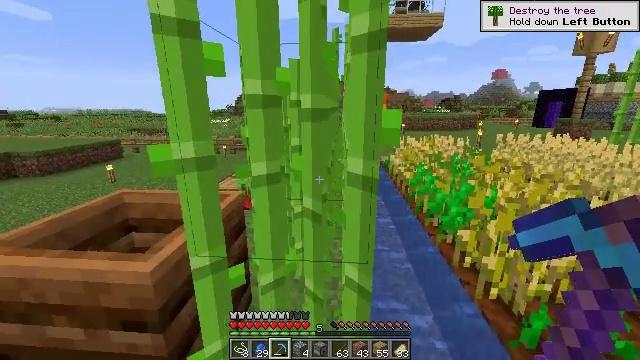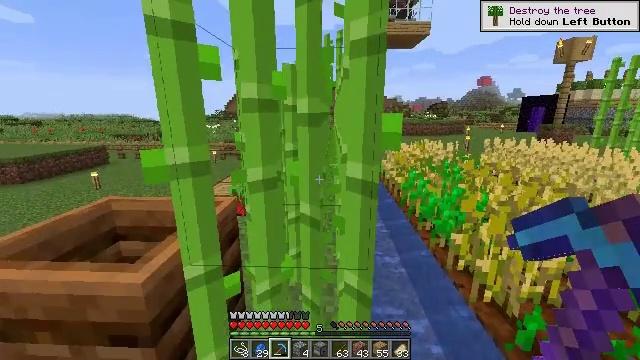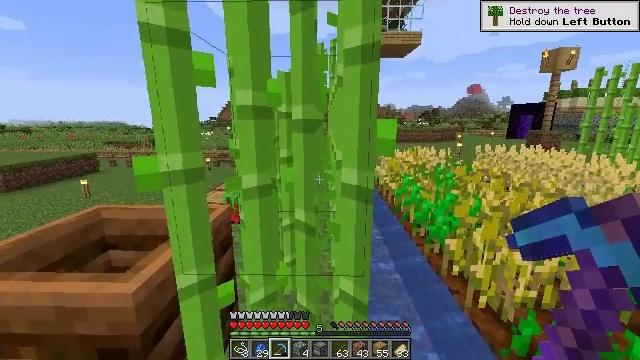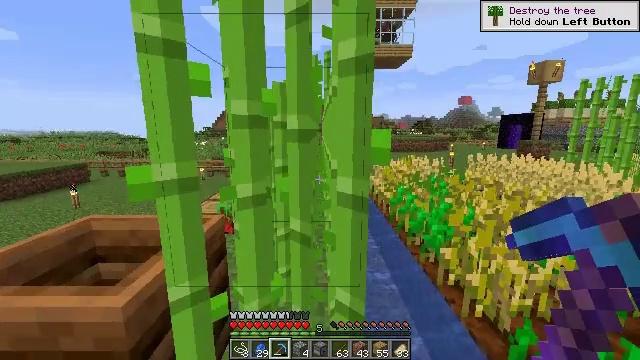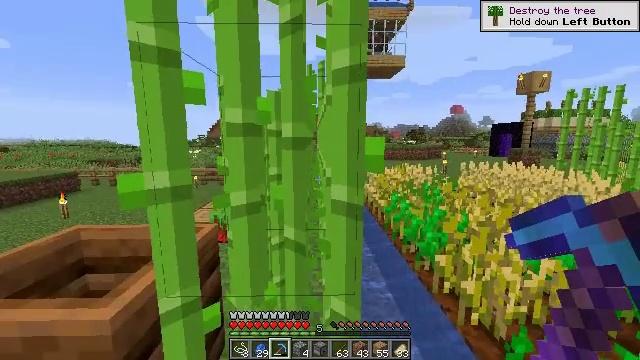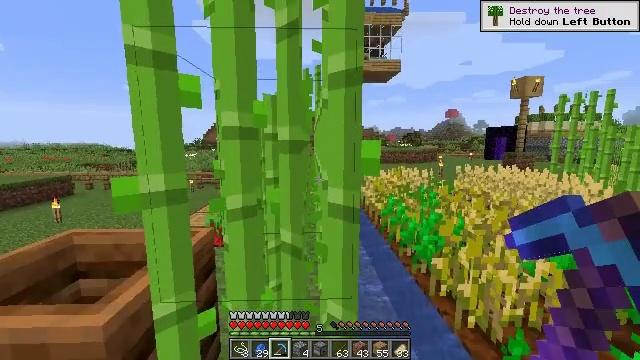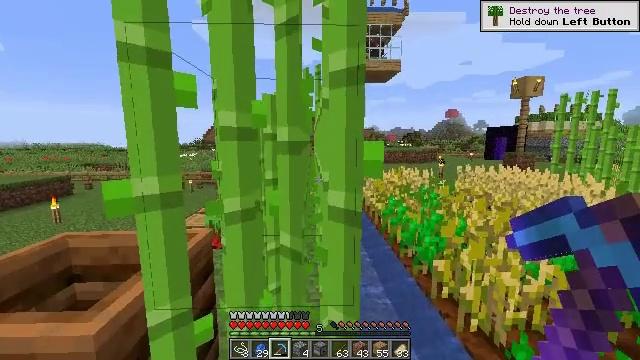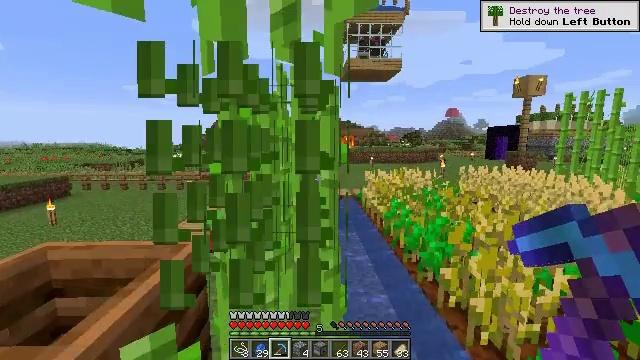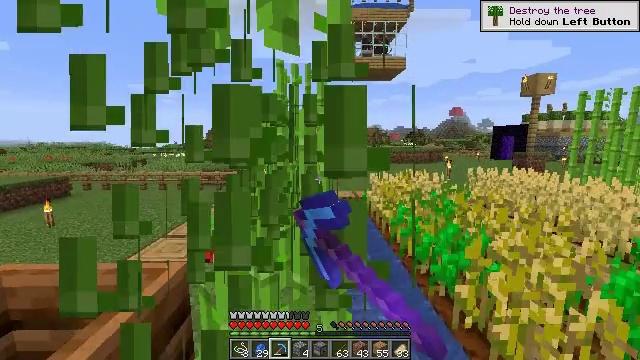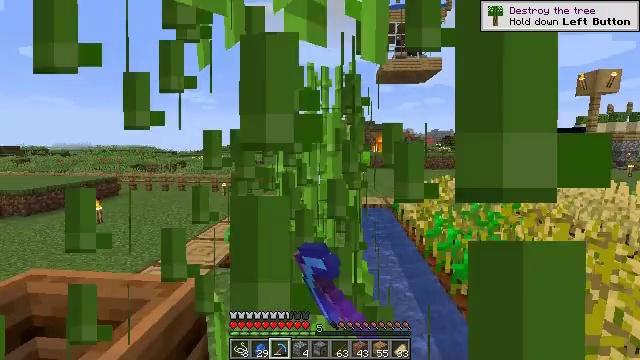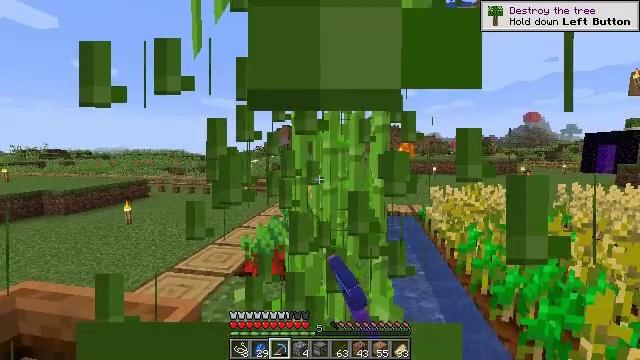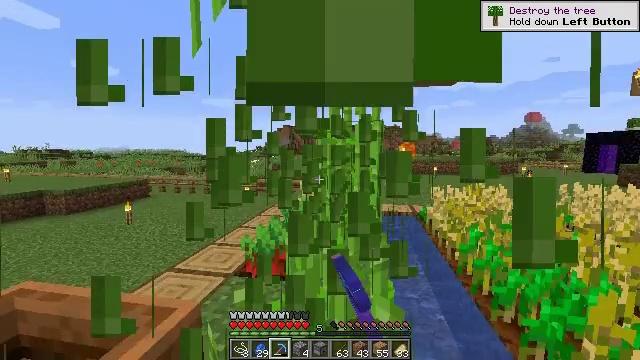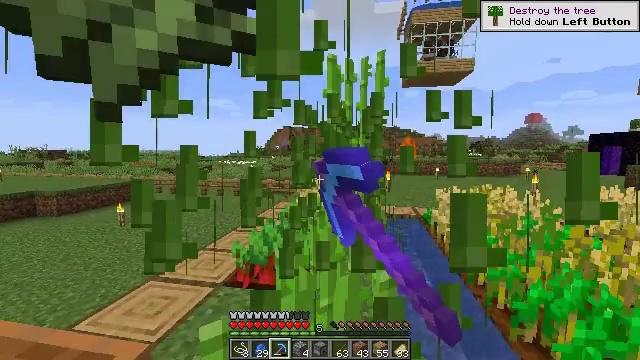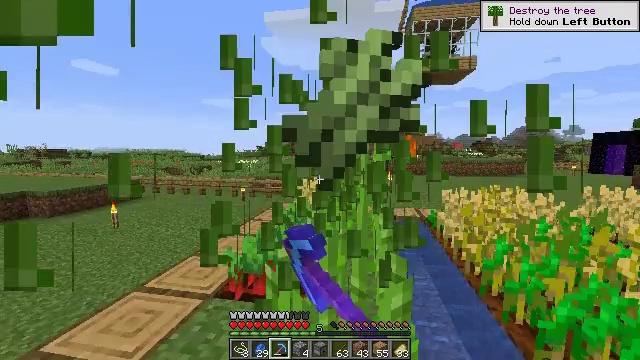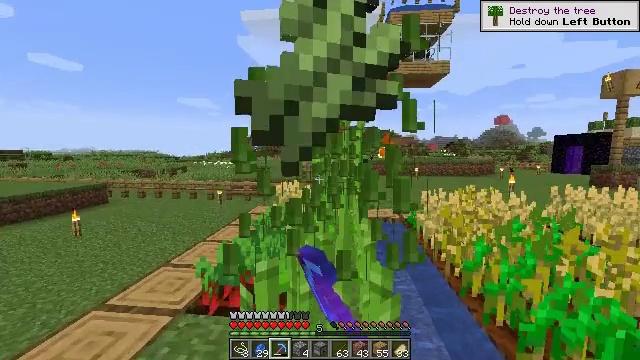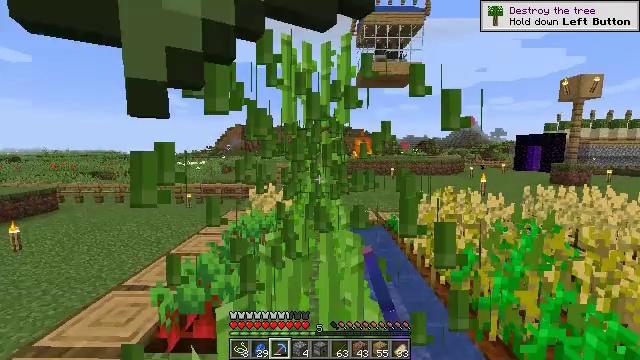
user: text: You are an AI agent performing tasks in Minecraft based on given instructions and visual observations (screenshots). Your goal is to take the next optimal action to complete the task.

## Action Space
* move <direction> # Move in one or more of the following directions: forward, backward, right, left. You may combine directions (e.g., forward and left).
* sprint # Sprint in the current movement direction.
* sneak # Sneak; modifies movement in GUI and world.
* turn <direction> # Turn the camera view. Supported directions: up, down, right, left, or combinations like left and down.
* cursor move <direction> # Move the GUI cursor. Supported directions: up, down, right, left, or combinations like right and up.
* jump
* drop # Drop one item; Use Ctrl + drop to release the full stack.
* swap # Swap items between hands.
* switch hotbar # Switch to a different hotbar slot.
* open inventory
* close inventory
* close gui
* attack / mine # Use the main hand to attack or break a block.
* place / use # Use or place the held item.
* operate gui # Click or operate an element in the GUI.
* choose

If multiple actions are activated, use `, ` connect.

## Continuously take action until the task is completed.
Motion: motion action
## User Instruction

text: Cut down the sugar cane stalks.
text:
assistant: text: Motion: turn right and up
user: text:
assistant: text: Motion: turn right and up
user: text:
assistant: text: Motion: turn right and up
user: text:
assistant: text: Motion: turn right and up
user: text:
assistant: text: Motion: no_op
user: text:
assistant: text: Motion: move forward
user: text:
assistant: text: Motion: move forward, attack / mine
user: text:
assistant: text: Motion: move forward, attack / mine
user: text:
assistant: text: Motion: move forward, turn left
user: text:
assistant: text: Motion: move forward, turn left
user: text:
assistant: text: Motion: move forward, attack / mine
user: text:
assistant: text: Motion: move forward, attack / mine
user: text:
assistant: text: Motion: move forward, attack / mine
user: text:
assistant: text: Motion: move forward, turn right, attack / mine
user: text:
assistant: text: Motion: move forward, turn right
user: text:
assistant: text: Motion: move forward, attack / mine
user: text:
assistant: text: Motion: move forward, attack / mine
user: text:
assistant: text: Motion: move forward, attack / mine
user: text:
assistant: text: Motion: move forward, attack / mine
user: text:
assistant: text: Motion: move forward
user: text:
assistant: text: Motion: move forward, attack / mine
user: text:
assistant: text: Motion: move forward, attack / mine
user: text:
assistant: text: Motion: move forward, attack / mine
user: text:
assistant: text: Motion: move forward
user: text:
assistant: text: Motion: move forward, attack / mine
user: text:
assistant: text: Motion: move forward, attack / mine
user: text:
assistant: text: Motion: move forward, attack / mine
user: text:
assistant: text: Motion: move forward, attack / mine
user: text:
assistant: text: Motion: move forward
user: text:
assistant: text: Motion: move forward